Aerial crown-view tile of a tropical tree (Barro Colorado Island, Panama), acquired 20250818:
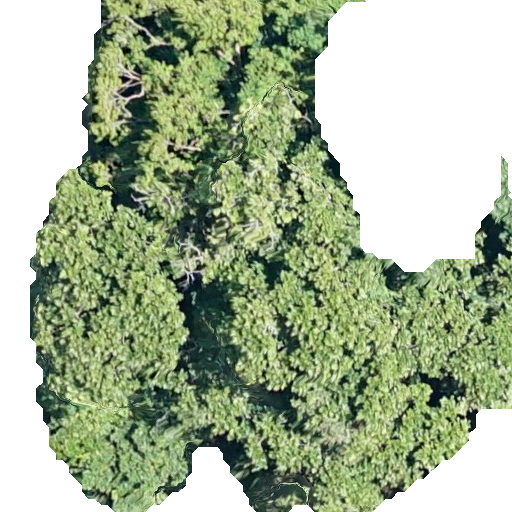
Species: Anacardium excelsum
GBIF accepted scientific name: Anacardium excelsum
Crown area: 281.236 m²